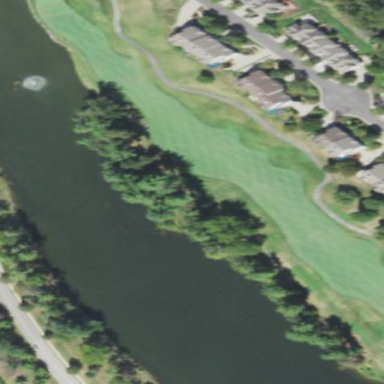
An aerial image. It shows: Area with grass used as rough in golf course.